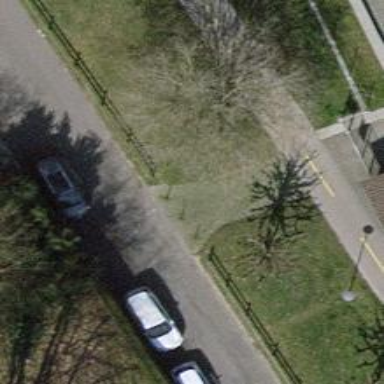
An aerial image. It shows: Bollard.